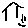
Label: house